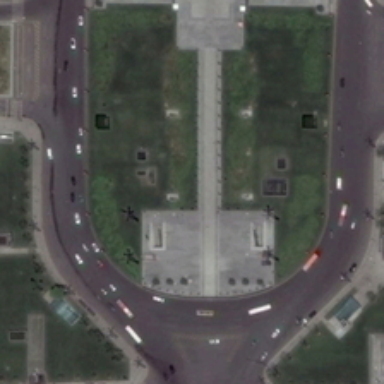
A large flower square is made up of grey roads and green lawns .